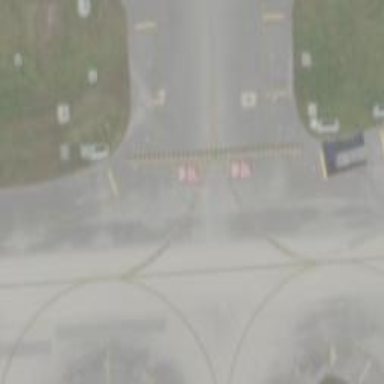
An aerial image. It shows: Image of taxiway at airport.